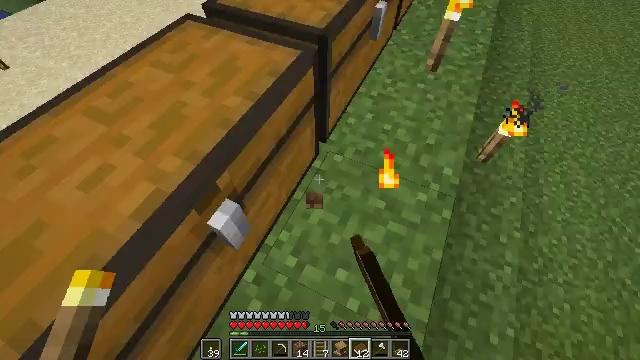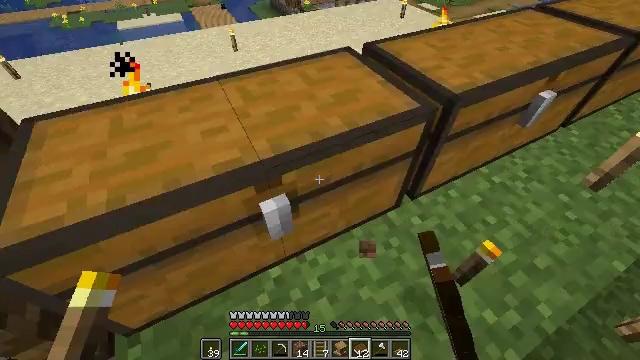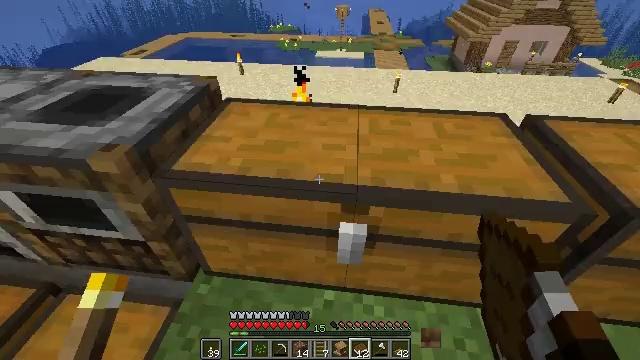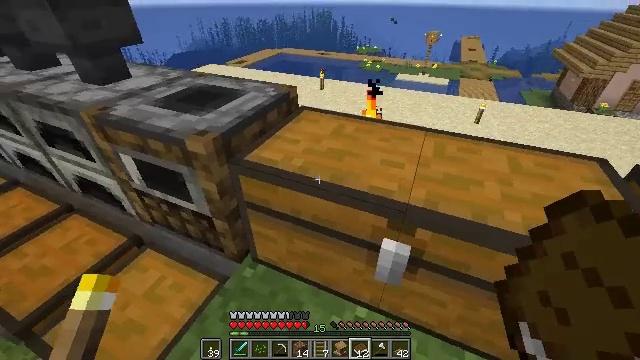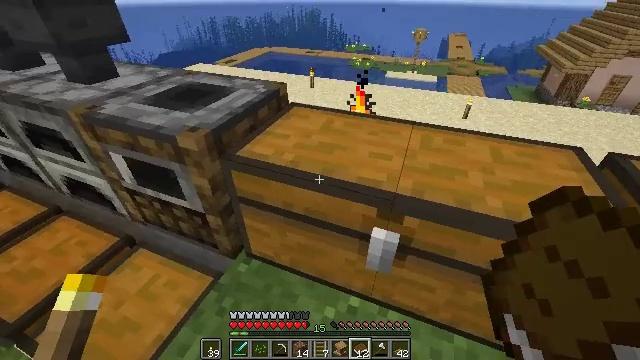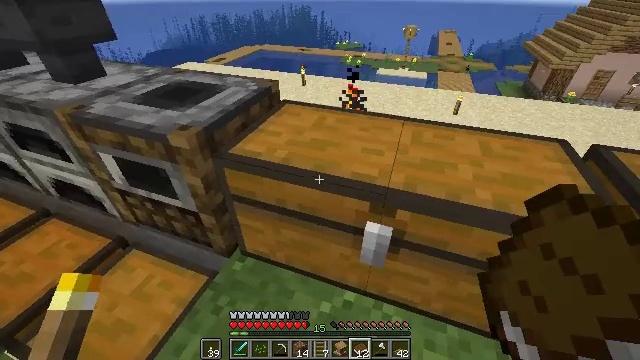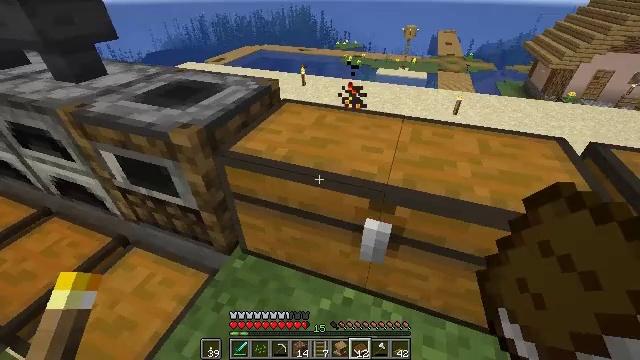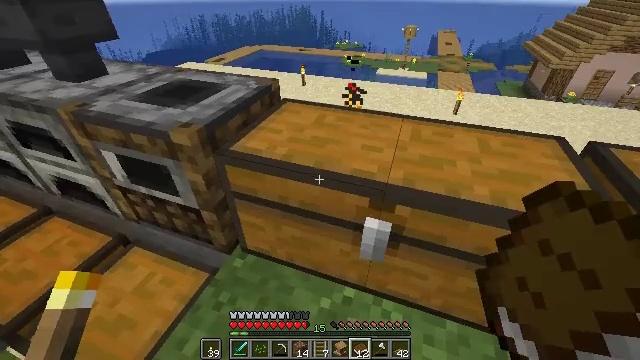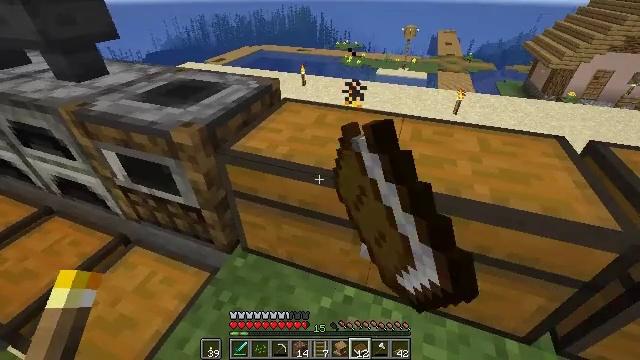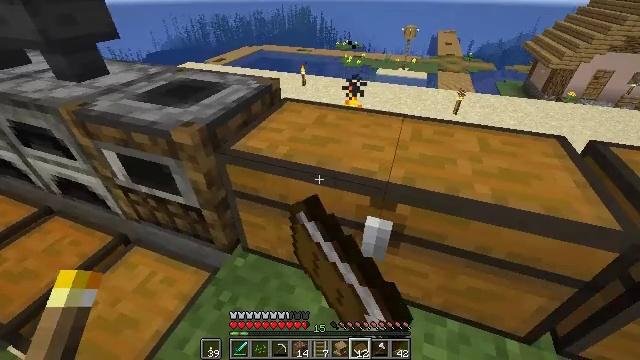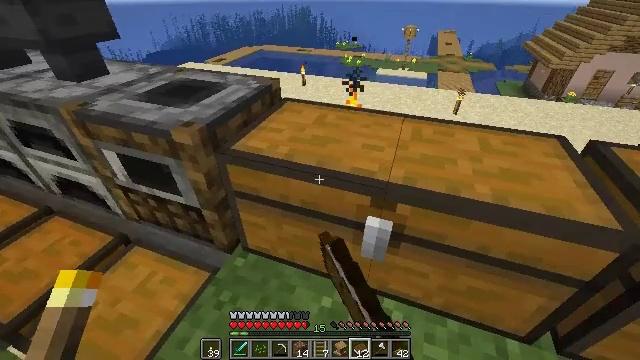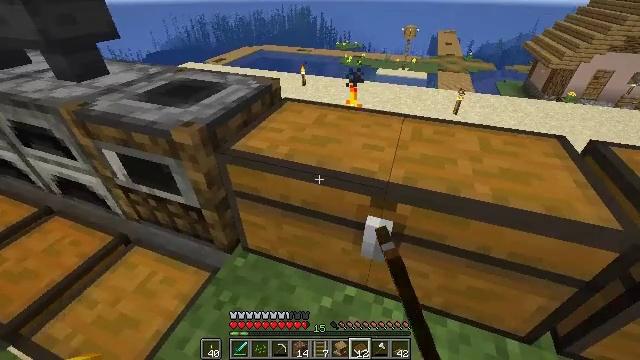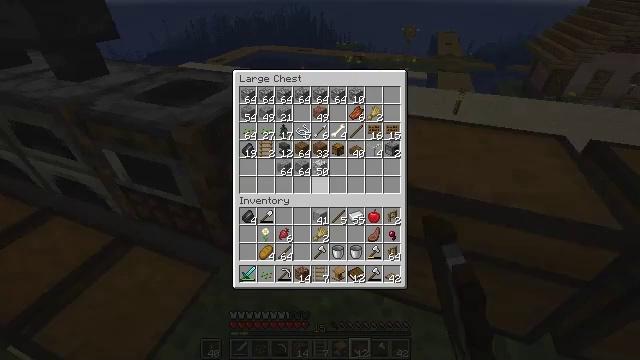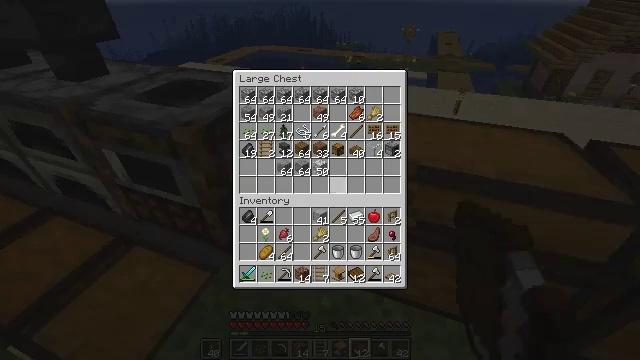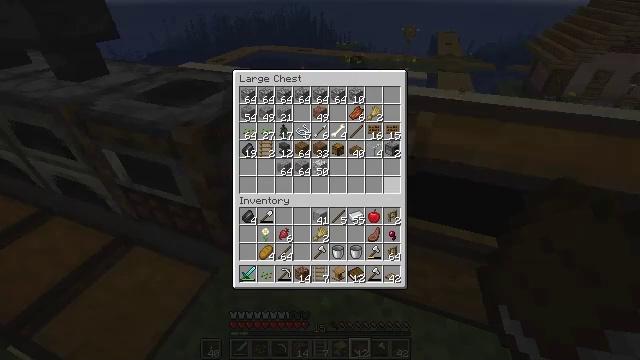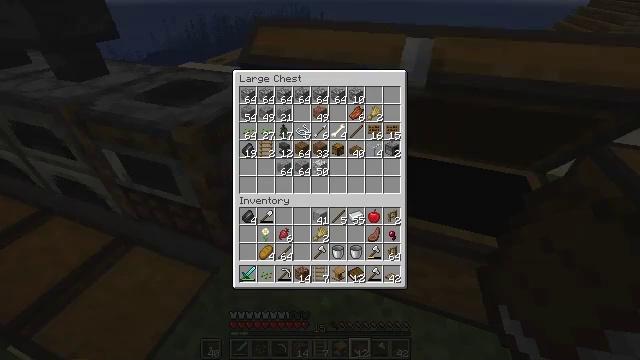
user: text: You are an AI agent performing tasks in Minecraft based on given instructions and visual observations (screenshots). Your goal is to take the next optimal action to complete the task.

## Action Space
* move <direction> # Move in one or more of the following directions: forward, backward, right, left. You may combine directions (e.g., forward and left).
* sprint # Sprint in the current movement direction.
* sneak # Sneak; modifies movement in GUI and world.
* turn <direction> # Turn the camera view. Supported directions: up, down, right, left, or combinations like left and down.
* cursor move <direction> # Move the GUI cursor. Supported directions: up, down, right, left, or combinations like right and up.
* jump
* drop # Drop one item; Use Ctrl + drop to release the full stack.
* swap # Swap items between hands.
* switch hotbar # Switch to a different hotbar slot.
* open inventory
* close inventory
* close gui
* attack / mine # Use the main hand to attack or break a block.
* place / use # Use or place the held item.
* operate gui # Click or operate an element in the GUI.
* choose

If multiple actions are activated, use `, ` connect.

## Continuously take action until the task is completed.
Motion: motion action
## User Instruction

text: Interact with the crafting table to craft a minecart.
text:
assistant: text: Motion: move right, turn left and up
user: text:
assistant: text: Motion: turn left and up
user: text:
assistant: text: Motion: turn left and up
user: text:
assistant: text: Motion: turn right
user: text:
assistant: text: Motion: turn right
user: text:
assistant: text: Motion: no_op
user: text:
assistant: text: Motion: use / place
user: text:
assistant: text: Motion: use / place
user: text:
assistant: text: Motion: use / place
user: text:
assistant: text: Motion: no_op
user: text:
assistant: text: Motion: no_op
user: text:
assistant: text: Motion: open gui
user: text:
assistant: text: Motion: cursor move right
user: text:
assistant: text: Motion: cursor move right
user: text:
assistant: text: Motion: cursor move right
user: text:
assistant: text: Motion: cursor move right
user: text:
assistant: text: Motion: no_op
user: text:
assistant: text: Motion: no_op
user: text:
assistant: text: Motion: no_op
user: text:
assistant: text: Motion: no_op
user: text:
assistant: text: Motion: no_op
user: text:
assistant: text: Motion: no_op
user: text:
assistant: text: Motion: no_op
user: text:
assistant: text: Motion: no_op
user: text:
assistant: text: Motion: no_op
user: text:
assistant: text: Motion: no_op
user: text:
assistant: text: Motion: no_op
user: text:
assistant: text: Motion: no_op
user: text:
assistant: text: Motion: no_op
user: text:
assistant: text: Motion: no_op